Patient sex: F
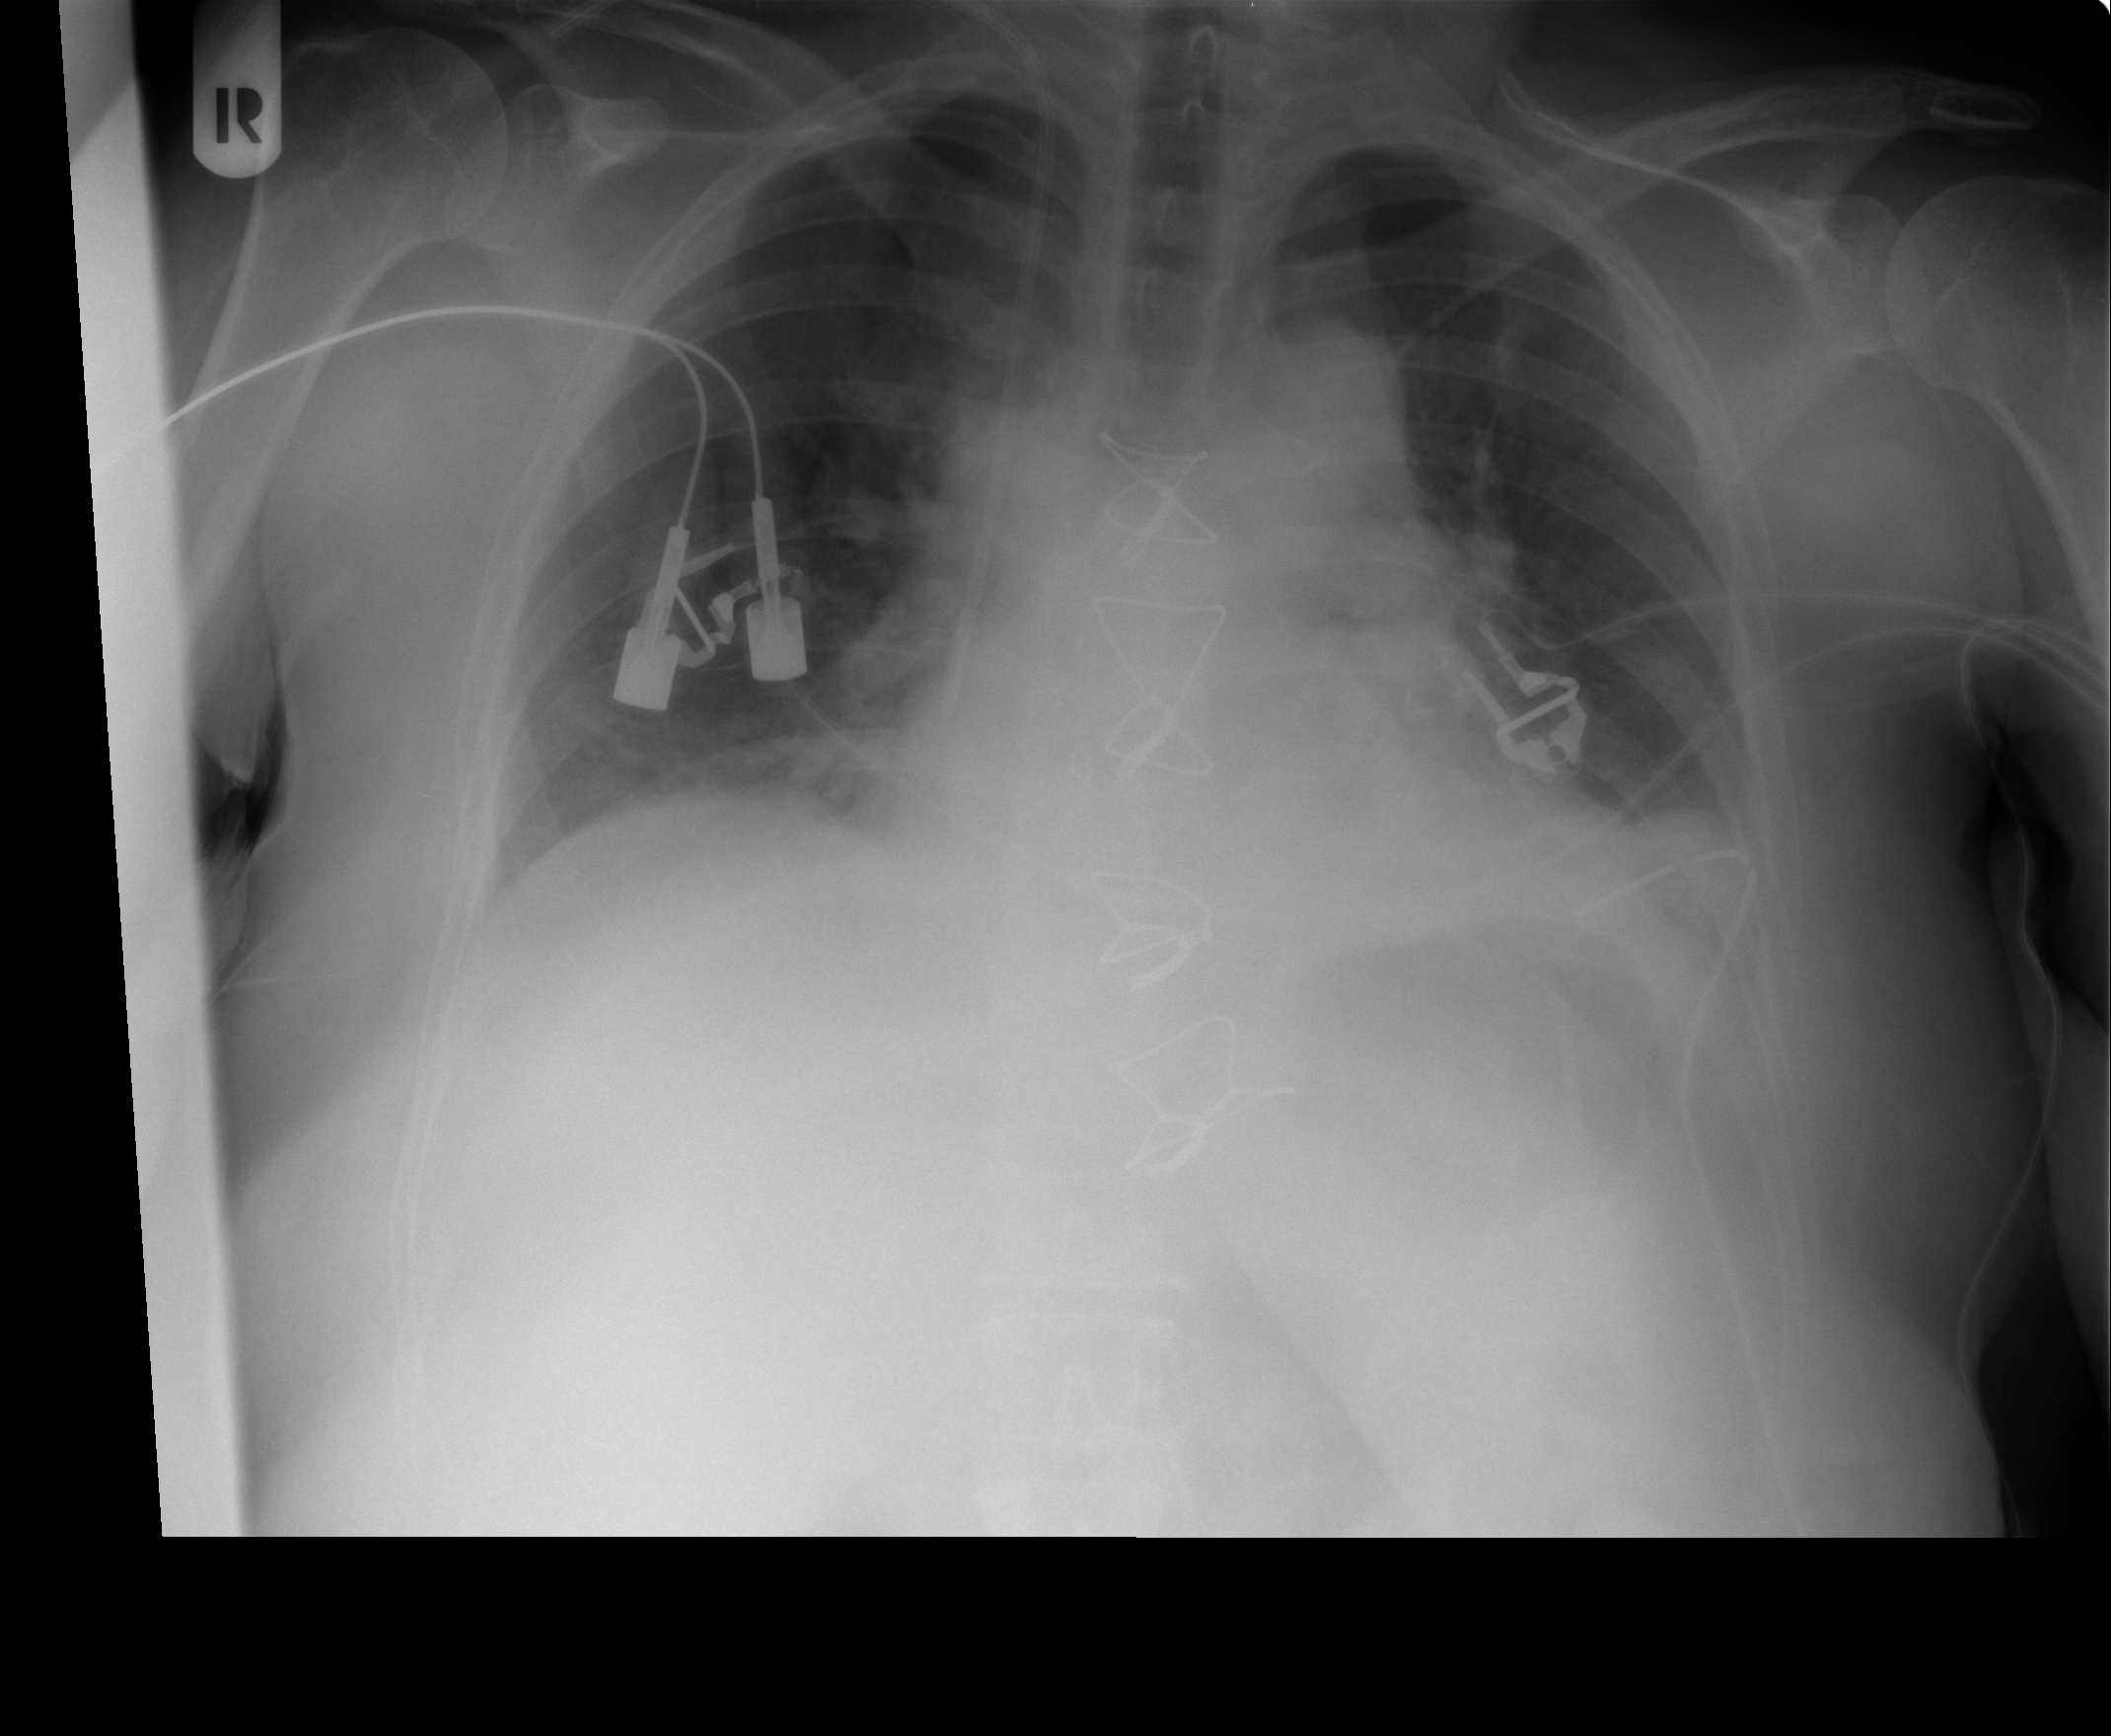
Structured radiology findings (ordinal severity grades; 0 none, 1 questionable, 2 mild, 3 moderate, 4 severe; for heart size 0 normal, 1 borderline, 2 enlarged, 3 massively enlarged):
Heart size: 1
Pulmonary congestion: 1
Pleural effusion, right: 1
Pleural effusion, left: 1
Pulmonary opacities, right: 0
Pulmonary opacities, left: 0
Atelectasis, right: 2
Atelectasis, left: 2